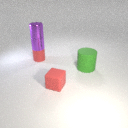
small red rubber cylinder below small purple metal cylinder